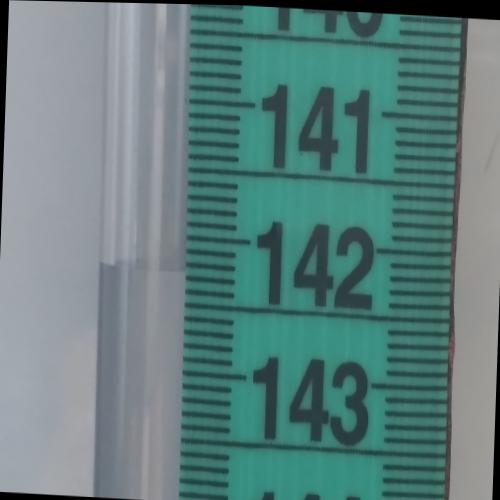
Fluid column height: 142.3 cm